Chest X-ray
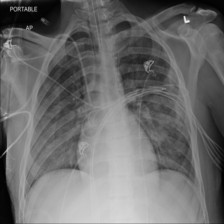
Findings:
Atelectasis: negative
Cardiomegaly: negative
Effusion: positive
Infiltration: positive
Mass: negative
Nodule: negative
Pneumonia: negative
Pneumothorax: negative
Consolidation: negative
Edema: negative
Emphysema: negative
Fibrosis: negative
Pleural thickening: negative
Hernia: negative